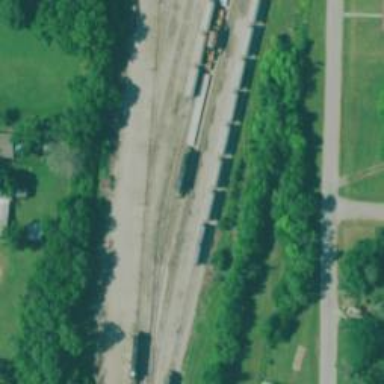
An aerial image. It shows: Railway track.